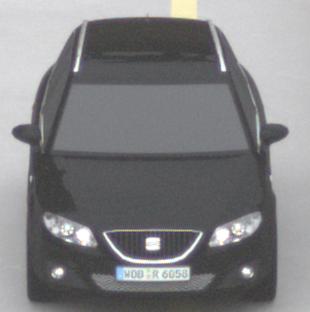
Make: SEAT
Model: Exeo ST 1.6
Detailed model: Exeo (3R) ST
Model produced from: 2010/05
Model produced until: 2010/08
Doors: 5
Color: black
Road condition: dry road
Daytime: midday
Contrast: low contrast